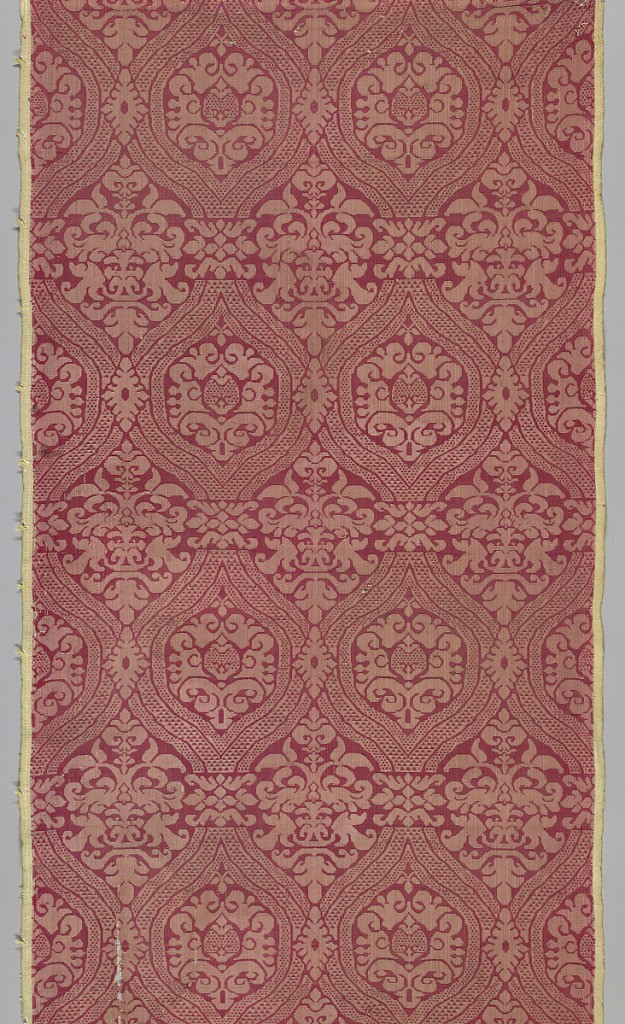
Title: Textile
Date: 17th century
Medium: silk Technique: 4&1 satin damask
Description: Bands of arrowhead motif framing leaf device. Both selvages present.